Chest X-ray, PA view. Patient: 38 years old, sex F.
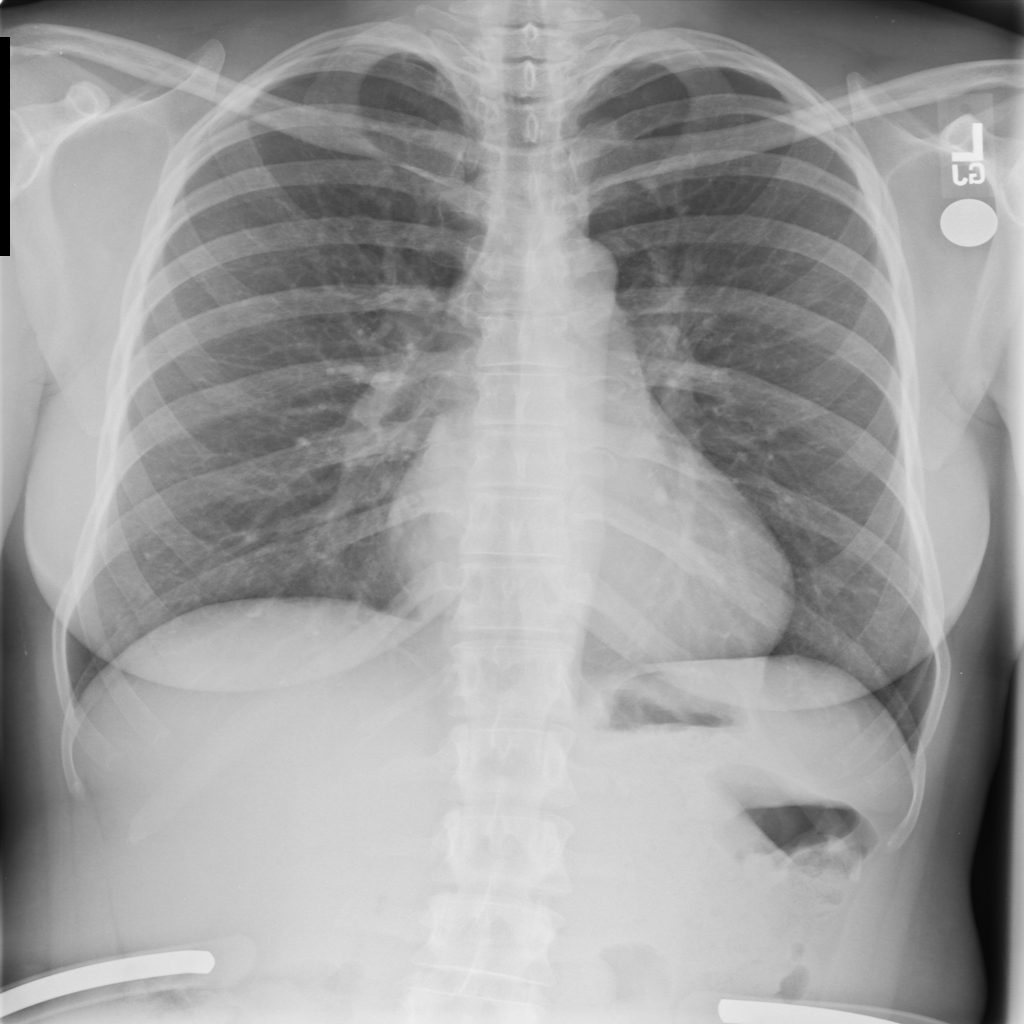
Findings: No Finding